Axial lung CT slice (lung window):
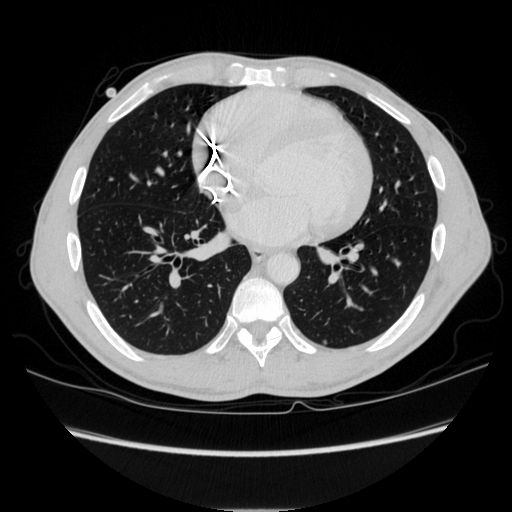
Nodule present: yes
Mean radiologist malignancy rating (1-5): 2.75